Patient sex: M
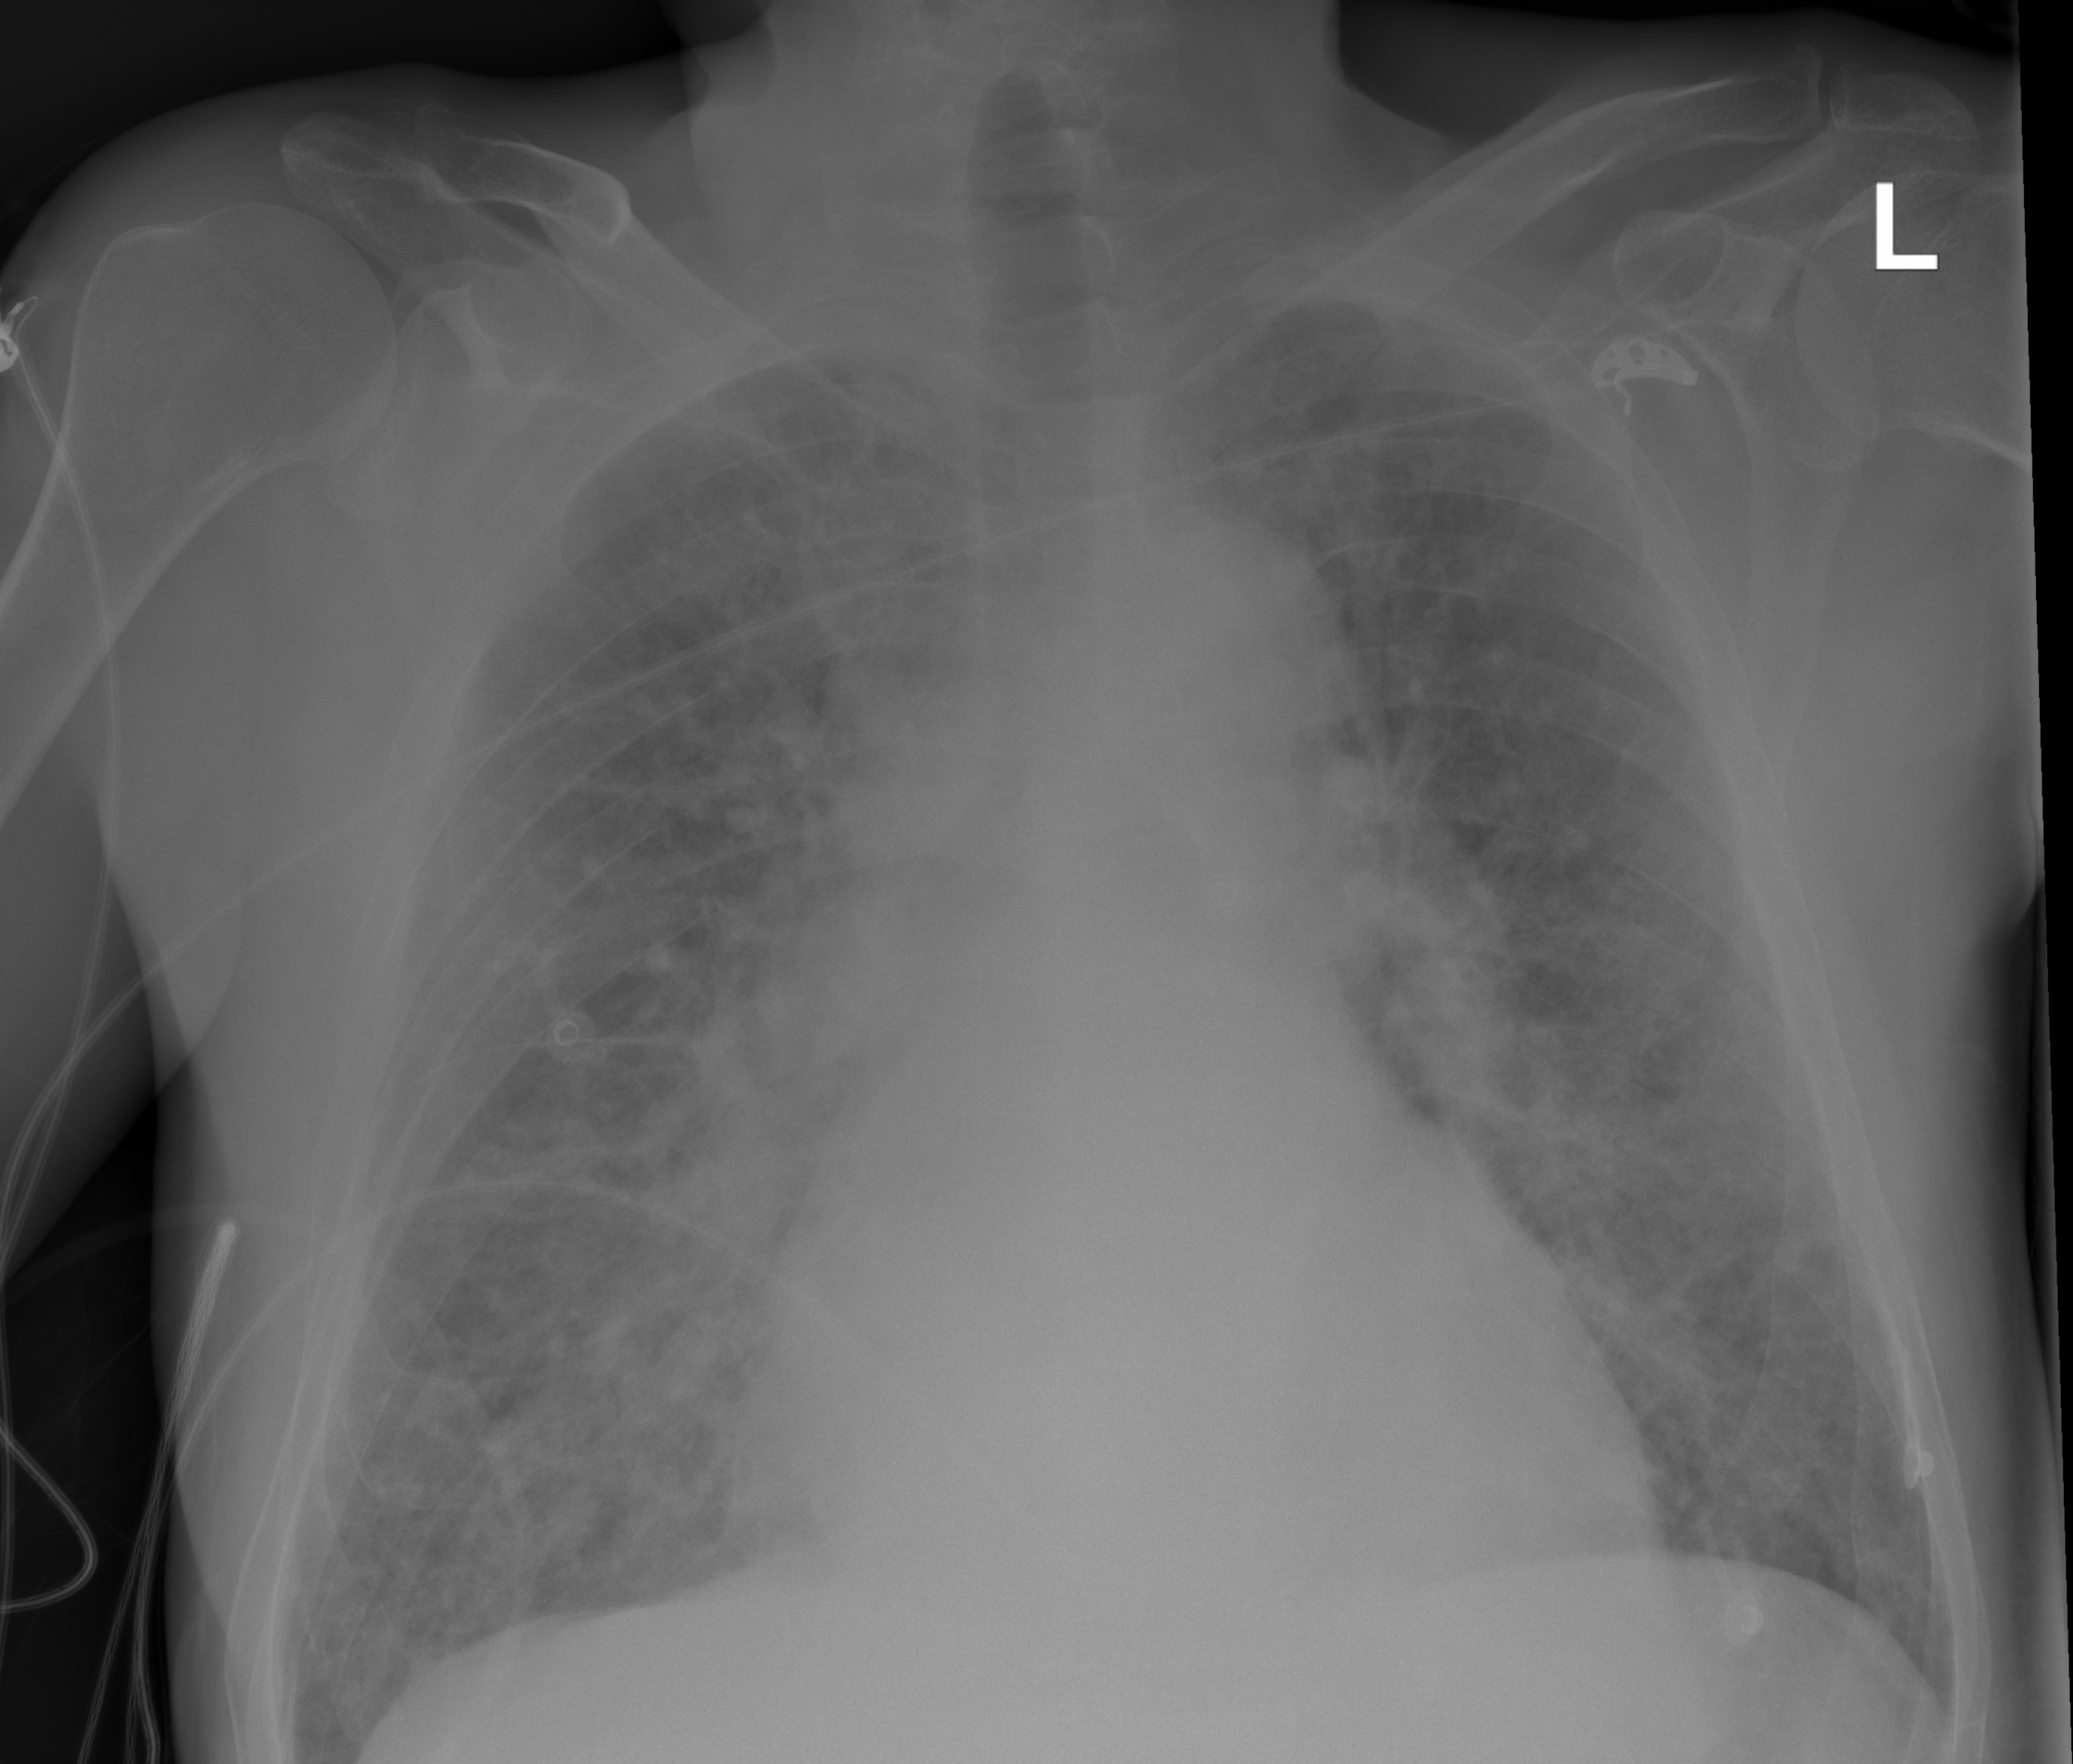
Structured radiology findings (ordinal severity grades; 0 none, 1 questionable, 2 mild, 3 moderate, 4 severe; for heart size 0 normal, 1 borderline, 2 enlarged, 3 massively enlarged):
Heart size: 0
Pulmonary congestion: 1
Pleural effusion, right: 0
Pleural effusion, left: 0
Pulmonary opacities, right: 3
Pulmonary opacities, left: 3
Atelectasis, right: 1
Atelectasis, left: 1